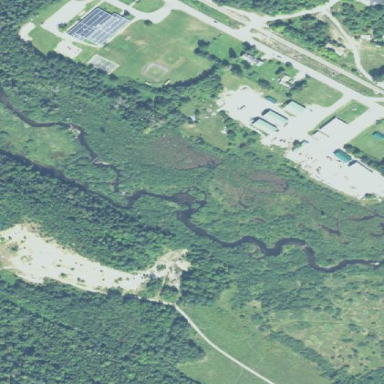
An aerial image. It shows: Marshy wetland area.